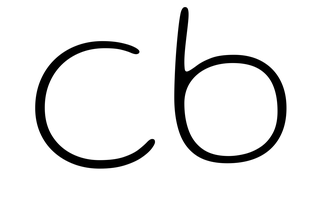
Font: Gluten_Thin